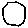
Label: hexagon